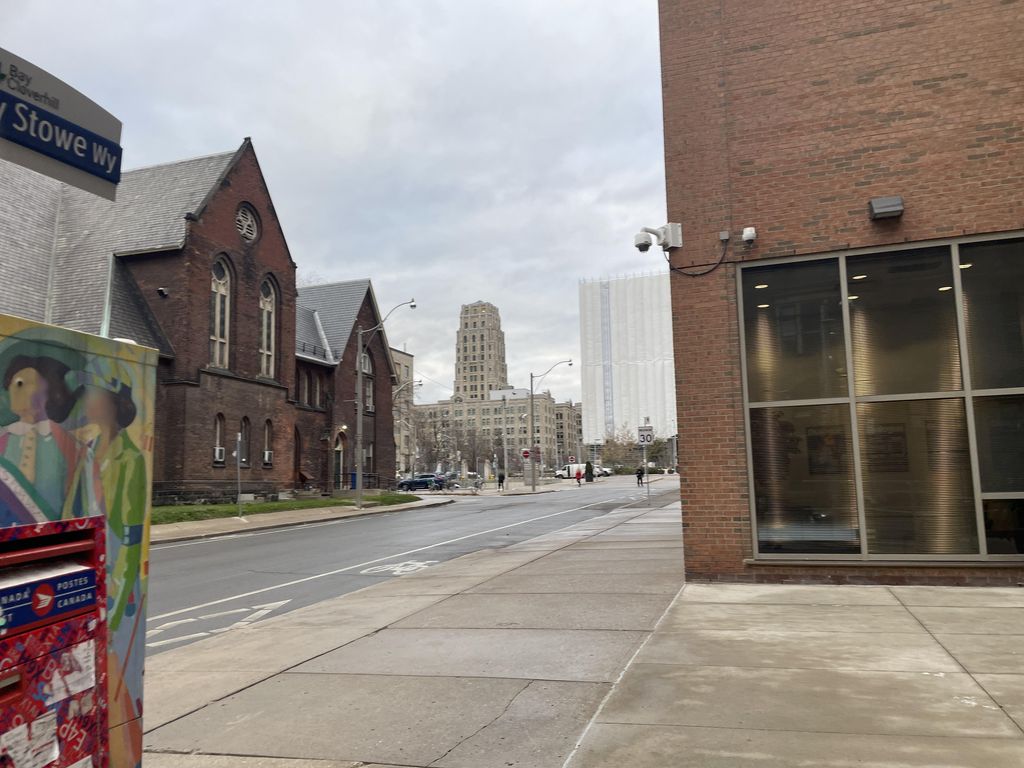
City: toronto